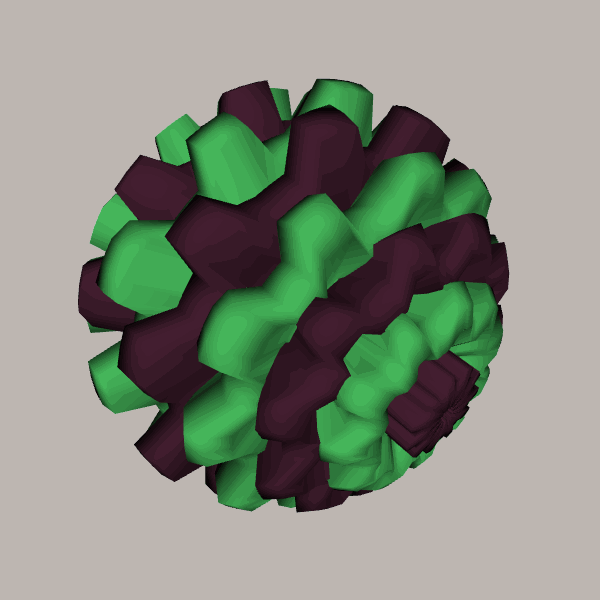
Background: light